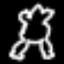
Label: frog